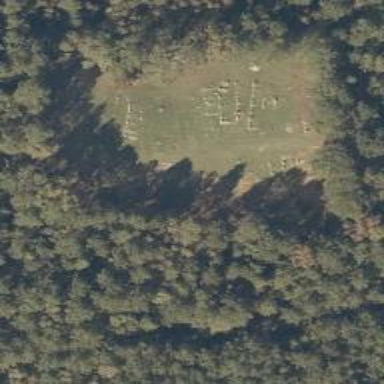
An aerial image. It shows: Cemetery.